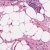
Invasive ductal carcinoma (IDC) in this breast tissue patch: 1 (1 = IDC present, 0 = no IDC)